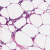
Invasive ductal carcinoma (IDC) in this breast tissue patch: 0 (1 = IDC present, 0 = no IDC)